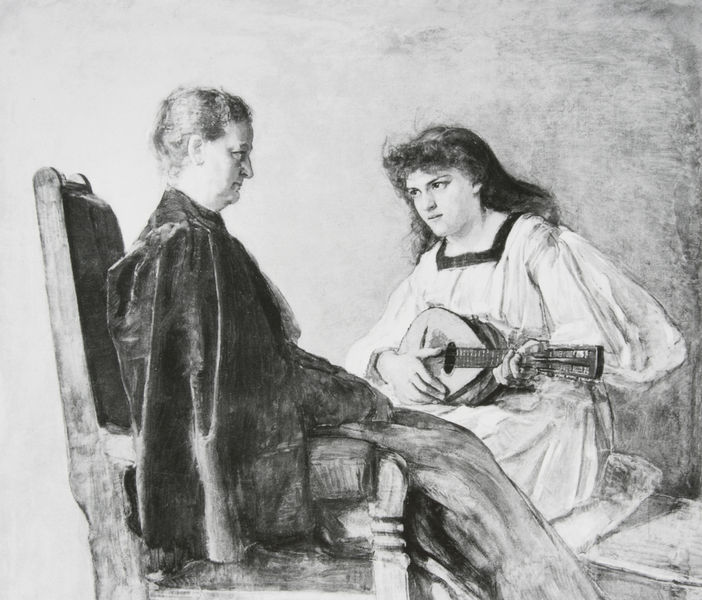
Titel: Licht und Schatten
Künstler: Clara von Rappard
Standort: Bern
Institution: Kunstmuseum
Schlagwörter: gemälde, hand, mann, schatten, umhang, weiß, frauen, mädchen, sitzen, ausschnitt, damen, finger, frau, frisur, grau, haar, hintergrund, holz, kleid, licht, mund, nase, profil, schwarz, skizze, stuhl, tisch, zeichnung, blick, alt, gesichter, jacke, jung, wand, alte, augen, falten, faru, gesicht, kragen, ärmel, hände, instrument, rückenlehne, geistlicher, gewand, haare, interieur, sessel, sitzend, stoff, decke, gewänder, mutter, saum, tochter, gitarre, konzert, musik, ohren, genre, schürze, dutt, liebe, armlehne, alte dame, lehne, unterhaltung, zwei, grafik, töne, bank, laut, kissen, polster, spielen, zwei frauen, ernst, streng, musikinstrument, musizieren, festhalten, junge frau, junge, striche, griff, spiel, offen, lehnstuhl, schwarz weiss, radierung, nonne, bleistift, kiste, blickkontakt, laute, mandoline, saiten, saiteninstrument, cape, sitzbank, tunika, leier, sohn, musikerin, wittwe, gedrechselt, zuhören, hören, kape, vorspiel, msuik, ernste, banjo, musikstunde, balalaika, umfang, oud, hausmusik, vorspielen, wehendes haar, afrauen, siteninstrument